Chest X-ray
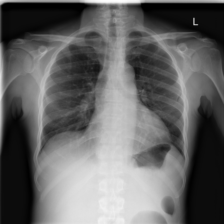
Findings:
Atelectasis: negative
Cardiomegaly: negative
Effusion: negative
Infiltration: negative
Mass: negative
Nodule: negative
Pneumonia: negative
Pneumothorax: negative
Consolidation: negative
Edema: negative
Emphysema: negative
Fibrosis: negative
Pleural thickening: negative
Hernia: negative